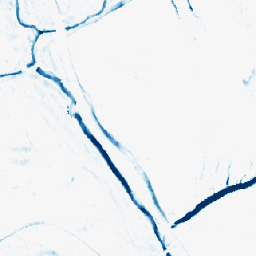
Category: morphological
Decomposition family: morphological_rect
Decomposition parameters: operation: closing
width: 5
height: 10
Upsampling method: area
Upsampling parameters: scale: 4
Upsampling scale: 4